Question: It looks like my <URL> update haven't been noticed, therefore a new question.
'''
#dump1
var_dump('two identical strings' | 'two identical strings'); # mind the |
// string(21) "two identical strings"
#dump2
var_dump('two identical strings' ^ 'two identical strings'); # mind the ^
// string(21) ""
'''
'#dump2'
Plus, when pasted in Notepad++ there are no signs of 21 symbols inside that string either, well actually, not even 1 symbol, as opposed to this output from different operation with unequal strings.
Those '(DC3)', '(DC4)' etc. didn't show up in browser, but shows up in Notepad++.
Oh, and actually, what are those blackish values inside that string? 'guess !== true'
### Thanks in advance!
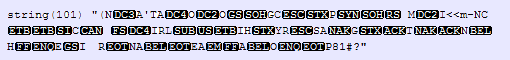
Answer: XORing a byte sequence with itself basically sets all bits to 0. So you have a long string of x00 bytes, which is the 'NUL' character, which has no readable representation on screen. Doing bitwise operations on any sort of string will usually result in rather random bit sequences that can not be displayed on screen as readable characters. That random black stuff you see is Notepad++ trying its best to render a byte sequence.